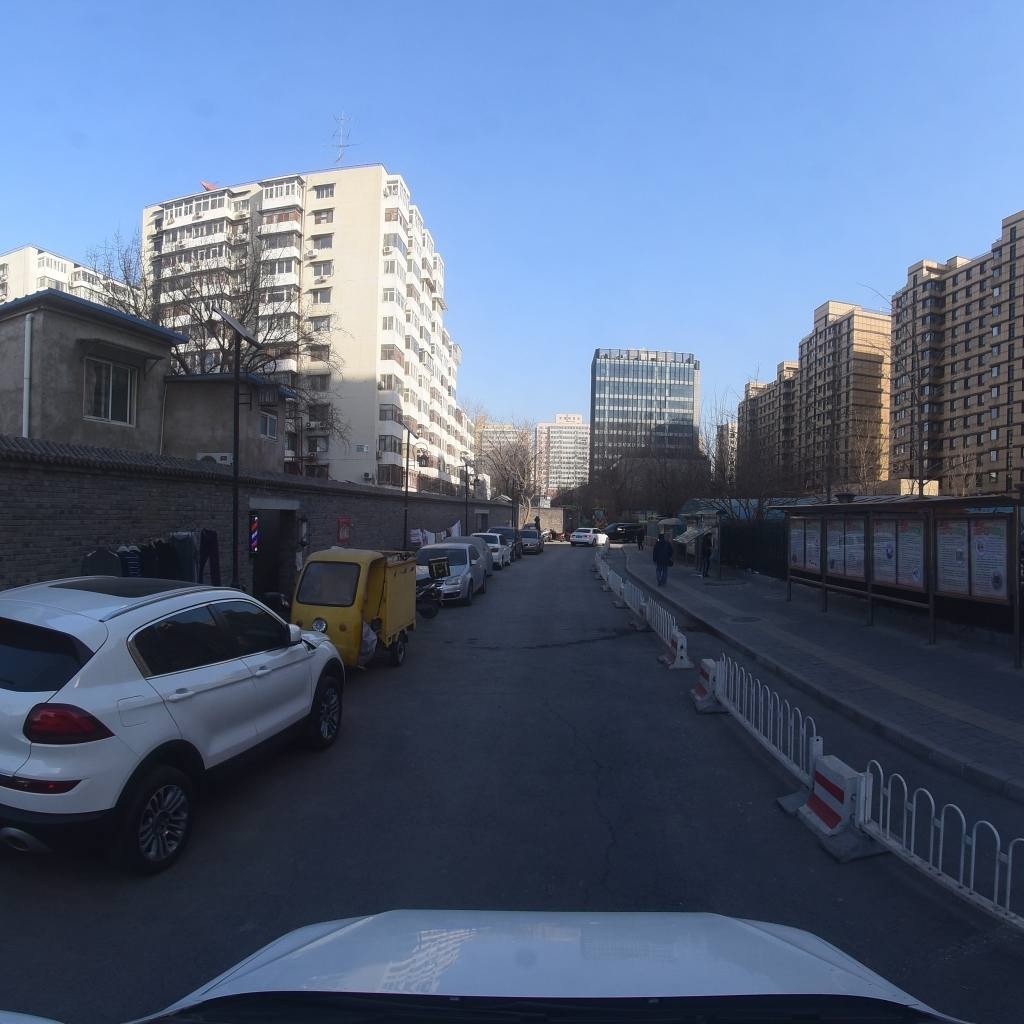
Region: Xicheng
Road damage annotations: manhole cover, longitudinal crack, transverse crack